Question: [Specifically in this example]
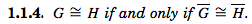
Answer: Not sure if this is the correct forum to post this, but an overline on a graph means the complement of the graph.
<URL>